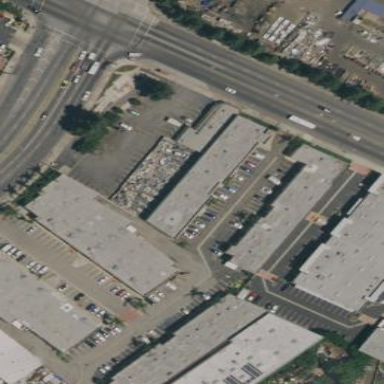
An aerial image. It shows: Warehouse.